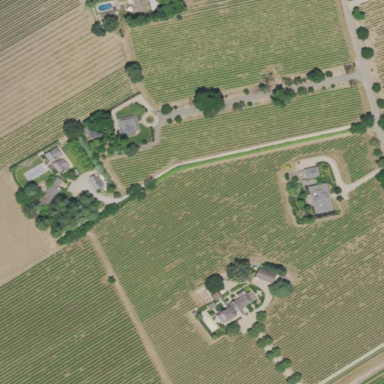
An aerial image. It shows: Vineyard with wine grapes as the main crop.